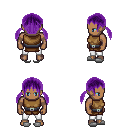
a pixel art fantasy rpg character, male body template, human, dark skin, leather chest armor, white pants, purple twin-tailed hairstyle, white slippers, four views (front, back, left, right), 2x2 character sprite sheet, small pixel art, hard edges, no anti-aliasing